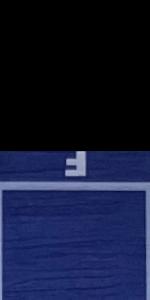
Label: Empty